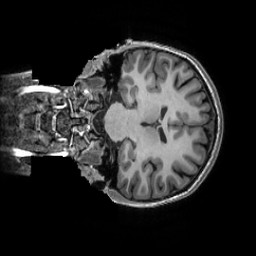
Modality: T1w
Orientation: coronal
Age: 24
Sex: female
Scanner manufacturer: ge
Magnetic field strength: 3 T
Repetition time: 0.007348 s
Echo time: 0.003036 s